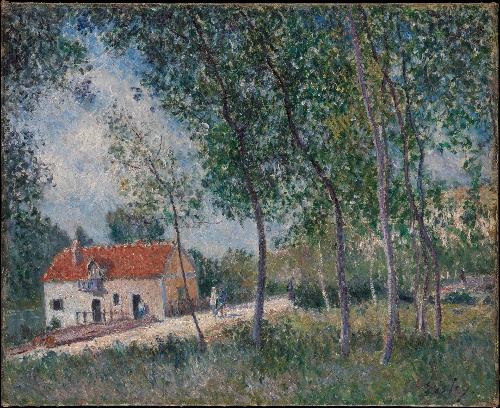
Title: The Road from Moret to Saint-Mammès
Artist: Alfred Sisley
Artist bio: British, Paris 1839–1899 Moret-sur-Loing
Date: 1883–85
Object type: Painting
Classification: Paintings
Medium: Oil on canvas
Dimensions: 19 7/8 x 24 1/4 in. (50.5 x 61.5 cm)
Department: European Paintings
Credit line: Bequest of Joan Whitney Payson, 1975
Accession year: 1976
Repository: Metropolitan Museum of Art, New York, NY
Tags: Houses|Roads|Forests|Human Figures